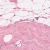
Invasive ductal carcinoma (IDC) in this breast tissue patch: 1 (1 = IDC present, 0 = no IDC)